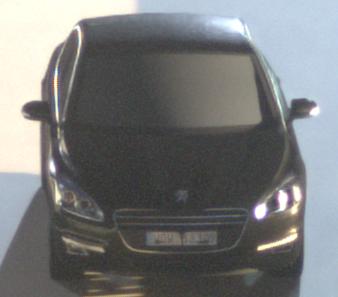
Make: Peugeot
Model: 508 120 VTi
Detailed model: 508 (I) Limousine
Model produced from: 2011/03
Model produced until: 2014/05
Doors: 4
Color: black
Road condition: dry road
Daytime: night
Contrast: high contrast